Interaction volume radius: 5 \u00c5
Interaction volume height: 40 \u00c5
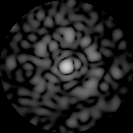
Disorder parameter: 0.7508